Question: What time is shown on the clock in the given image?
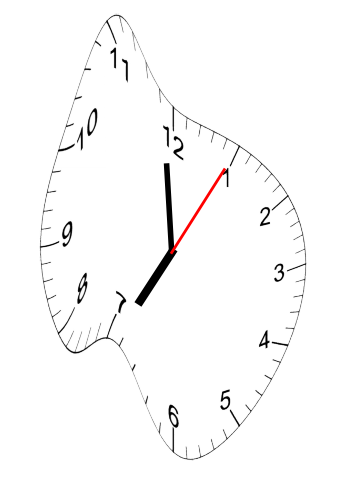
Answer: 06:59:05